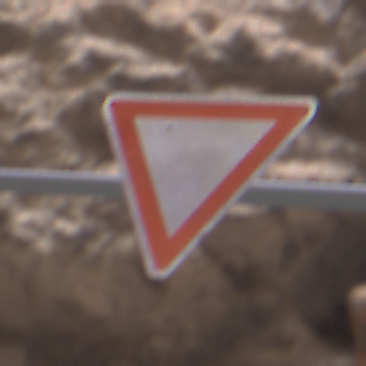
Verkehrszeichen: VorfahrtGewaehren
Umgebung: Outdoor, Urban
Tageszeit: Midday
Wetter: PartlyCloudy
Licht: Natural
Jahreszeit: NotSpecified
Kontrast: MediumContrast